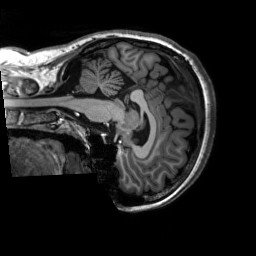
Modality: T1w
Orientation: sagittal
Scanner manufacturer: siemens
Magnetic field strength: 3 T
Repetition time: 2.3 s
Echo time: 0.00302 s